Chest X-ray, PA view. Patient: 43 years old, sex M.
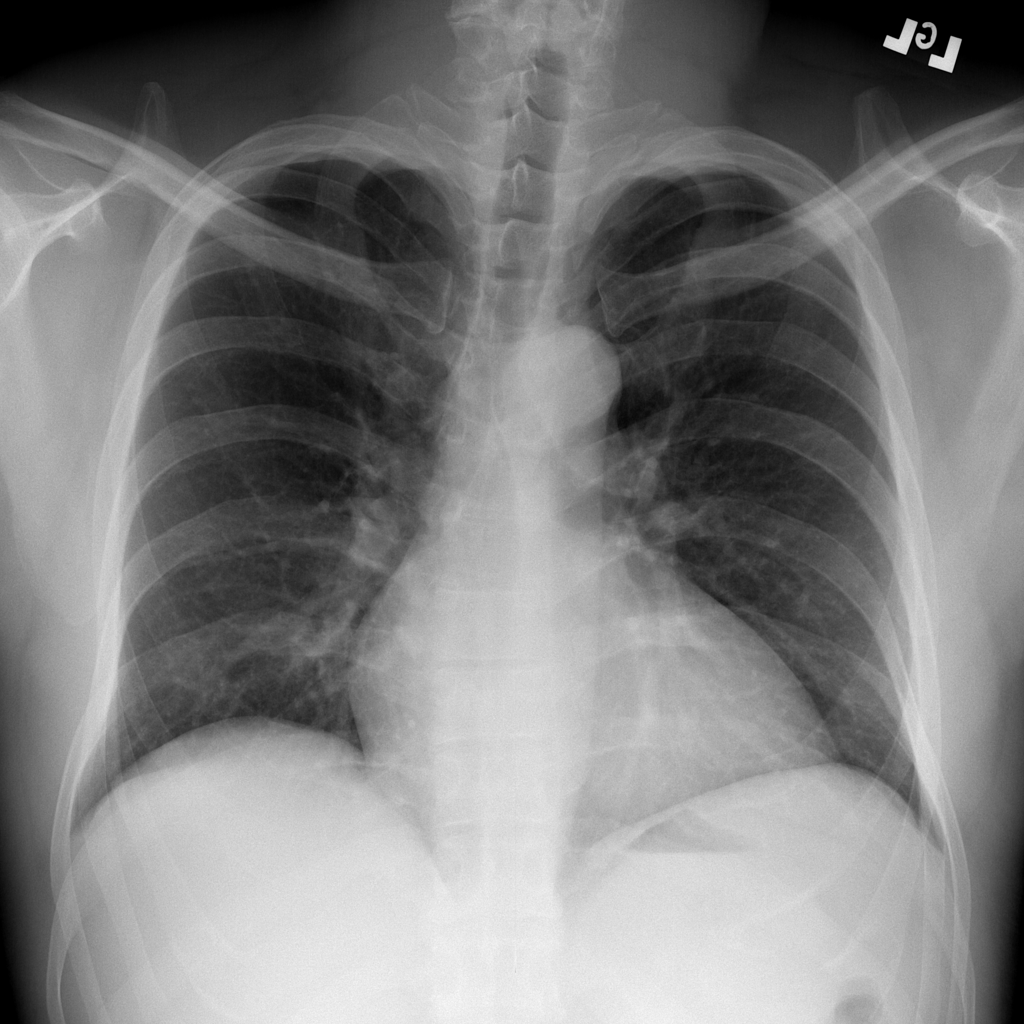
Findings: No Finding